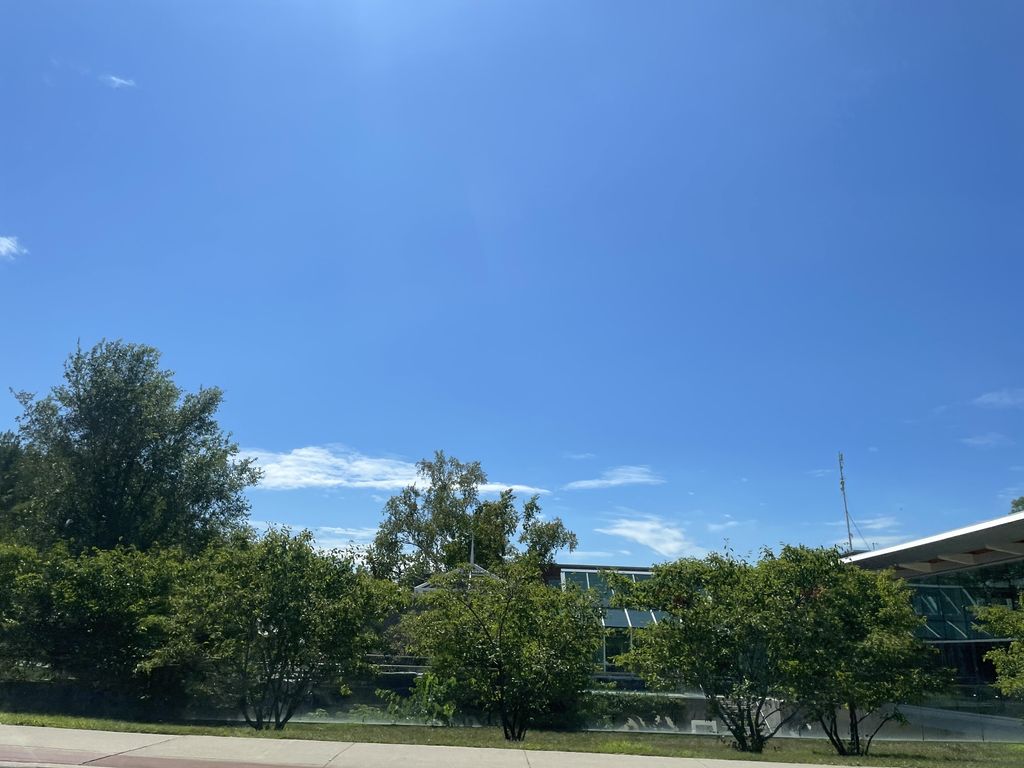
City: hamilton